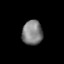
Tissue: lung
Cell type: Endothelial cells
Senescence score: 0.556
Nuclear area (px): 495
Mean DAPI intensity: 127.176